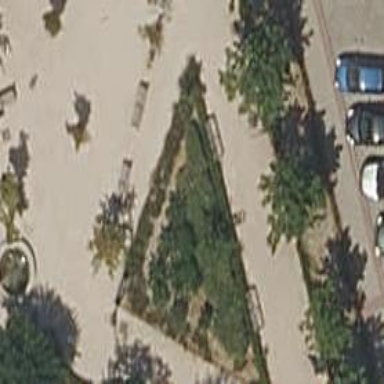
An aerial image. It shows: Garden area designated for leisure land.